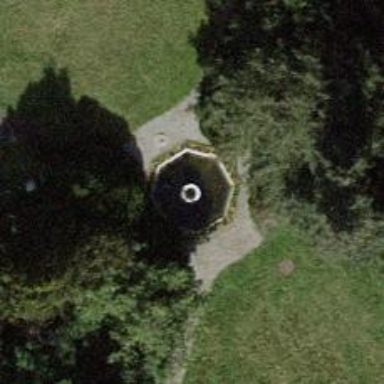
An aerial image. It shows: Beautiful fountain.